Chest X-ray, PA view. Patient: 56 years old, sex F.
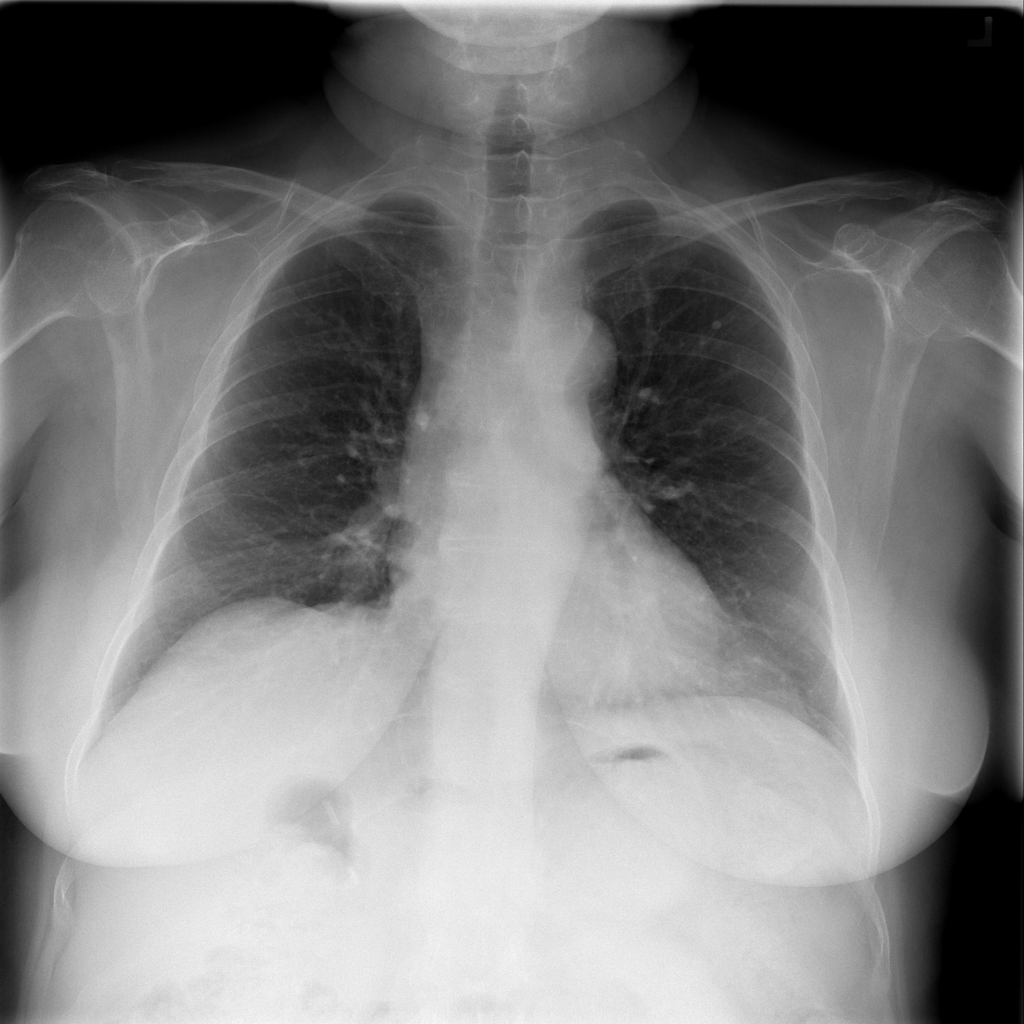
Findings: Infiltration